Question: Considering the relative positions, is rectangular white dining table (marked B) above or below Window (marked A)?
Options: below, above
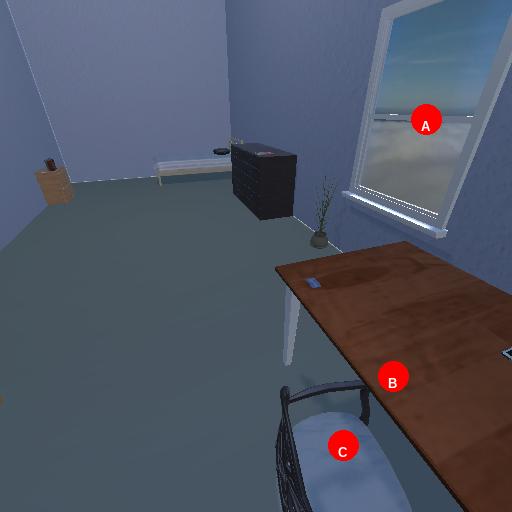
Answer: below